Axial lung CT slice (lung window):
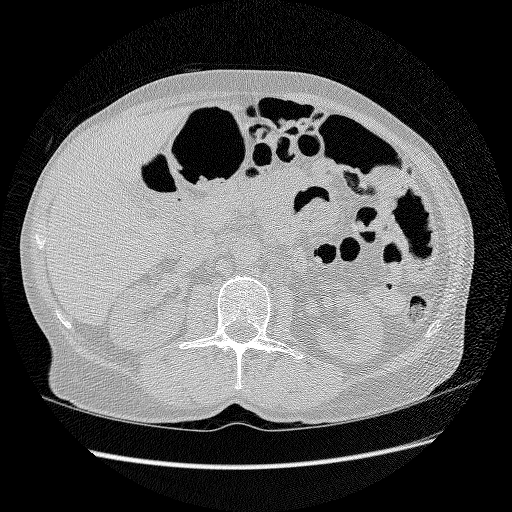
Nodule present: no